Question: I need a DFA for a set of all strings beginning with a 1 that, interpreted as the binary representation of an integer, have a remainder of 1 when divided by 3.
For example, the binary number 1010 b is decimal 10. When you divide 10 by 3 you get a remainder of 1, so 1010 is in the language. However, the binary number 1111 b is decimal 15. When you divide 15 by 3 you get a remainder of 0, so 1111 is not in the language.
I've attached my DFA below. Could you please check it?

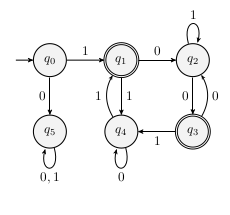
Answer: It looks correct to me.
You could make two simplifications:
1. q4 represents (mod 0), so you could make it the starting state and get rid of q0 and q5. (Unless you are required to reject strings beginning with a 0? Your question doesn't specify.)
2. q1 and q3 can be merged. They both represent (mod 1) and have the same transitions.
These two changes would leave you with exactly 3 states, one for each remainder.